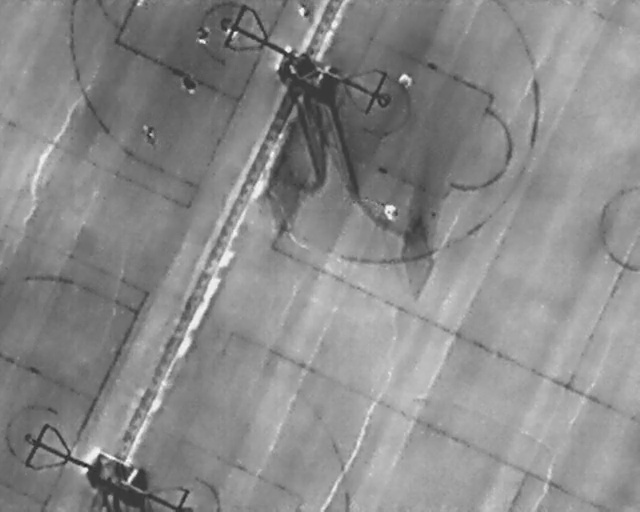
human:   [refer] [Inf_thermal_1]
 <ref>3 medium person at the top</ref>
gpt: <box>[[61, 14, 65, 17, 2], [46, 1, 48, 3, 2], [30, 5, 33, 7, 2]]</box>

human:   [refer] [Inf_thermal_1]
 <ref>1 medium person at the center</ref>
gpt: <box>[[59, 39, 62, 42, 2]]</box>